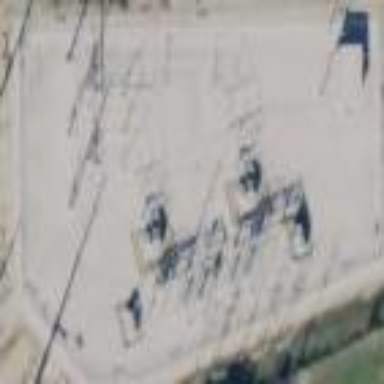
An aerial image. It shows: Power substation.